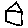
Label: house